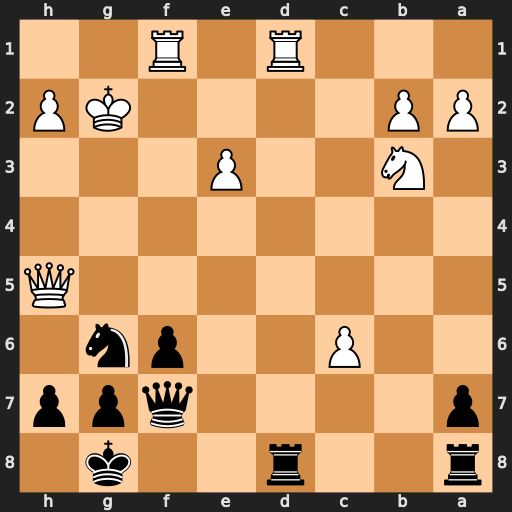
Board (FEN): r2r2k1/p4qpp/2P2pn1/7Q/8/1N2P3/PP4KP/3R1R2
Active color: b
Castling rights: -
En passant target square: -
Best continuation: Nf4+ Rxf4 Qxh5